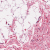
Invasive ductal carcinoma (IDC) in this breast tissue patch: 0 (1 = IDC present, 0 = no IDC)